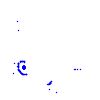
Particle: pion